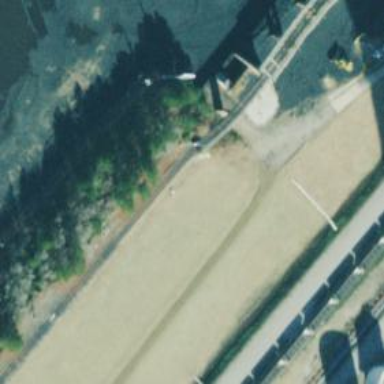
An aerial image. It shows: Railway spur bridge over rail line.